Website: lowes
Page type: address-validator
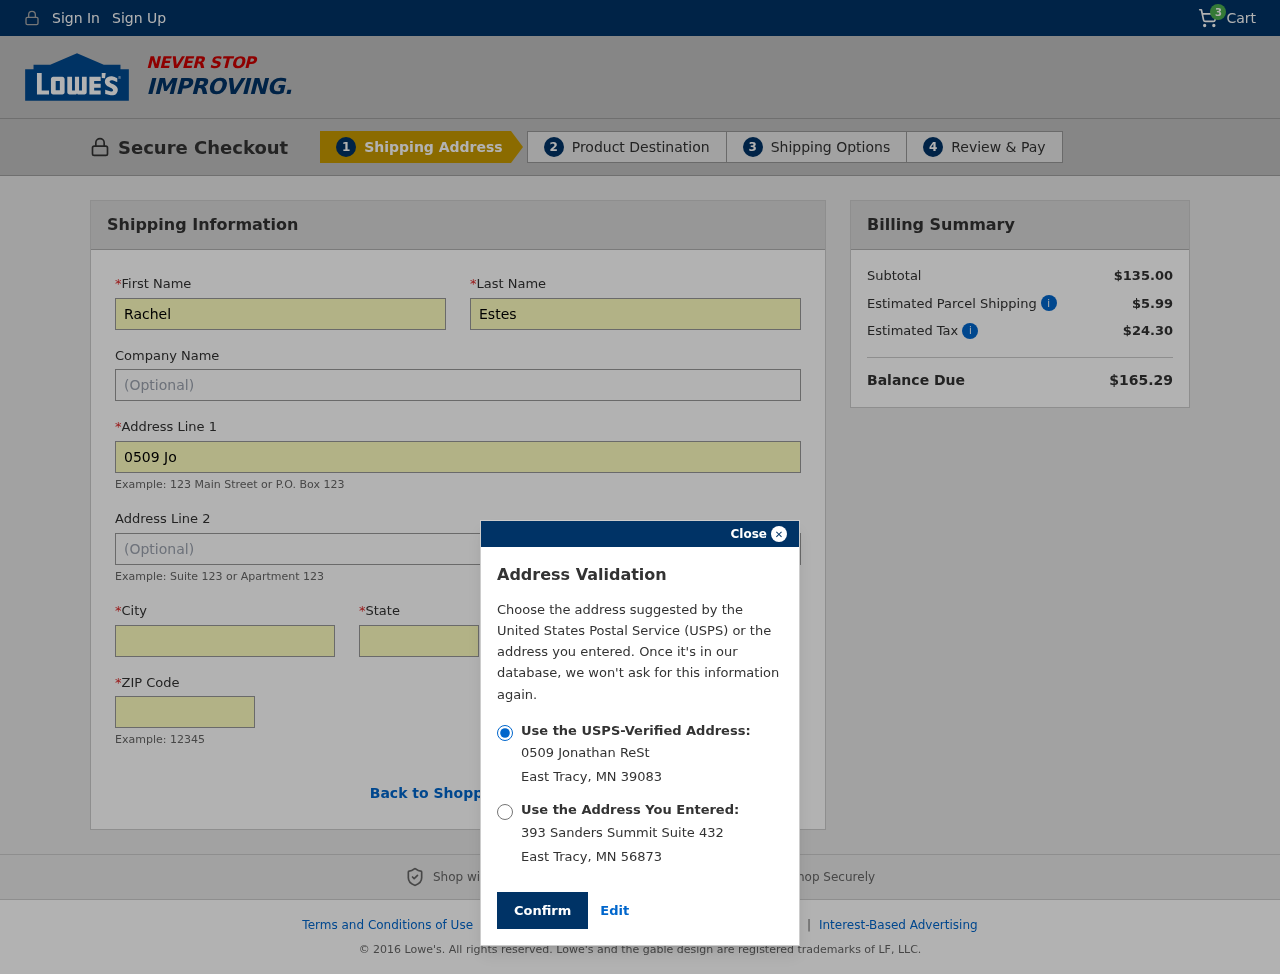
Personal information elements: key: PII_CITY
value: East Tracy
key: PII_FIRSTNAME
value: Rachel
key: PII_LASTNAME
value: Estes
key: PII_POSTCODE
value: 39083
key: PII_POSTCODE2
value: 56873
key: PII_STATE
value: Minnesota
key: PII_STATE_ABBR
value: MN
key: PII_STREET
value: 0509 Jonathan ReSt
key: PII_STREET
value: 0509 Jonathan Rest
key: PII_STREET2
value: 393 Sanders Summit Suite 432
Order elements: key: ORDER_NUM_ITEMS
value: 3
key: ORDER_SUBTOTAL
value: $135.00
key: ORDER_SHIPPING_COST
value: $5.99
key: ORDER_TAX
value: $24.30
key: ORDER_TOTAL
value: $165.29